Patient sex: M
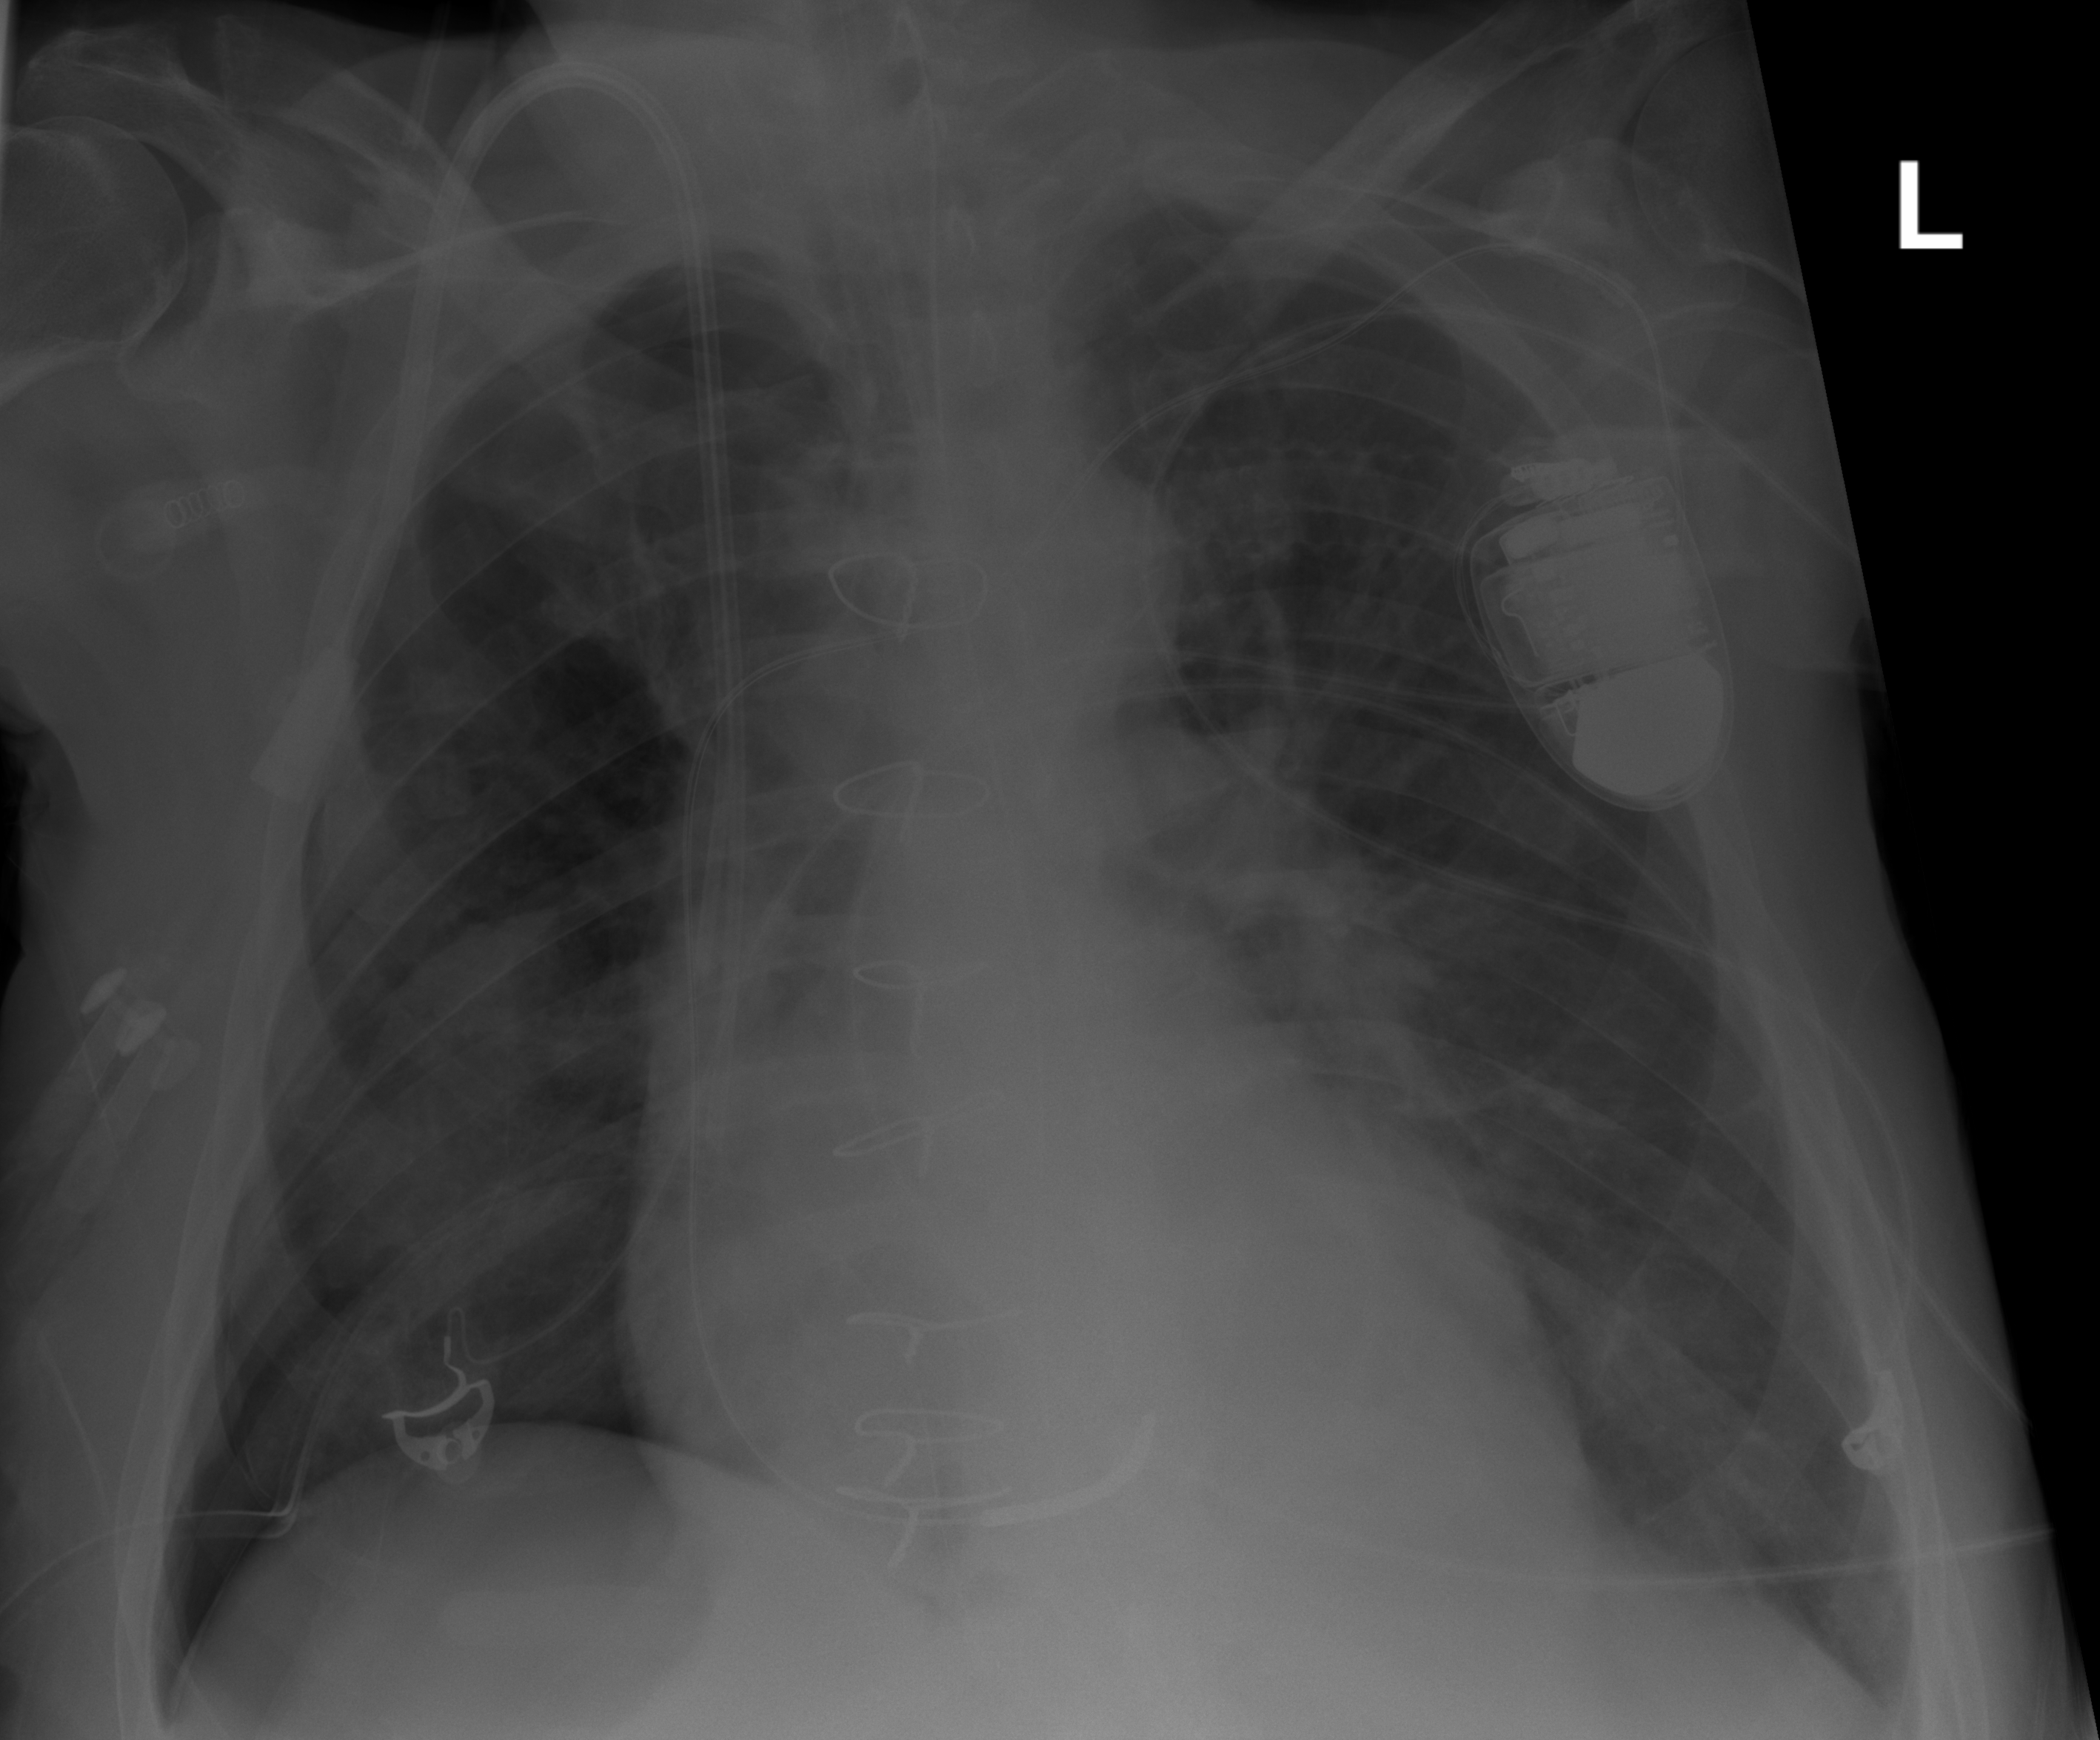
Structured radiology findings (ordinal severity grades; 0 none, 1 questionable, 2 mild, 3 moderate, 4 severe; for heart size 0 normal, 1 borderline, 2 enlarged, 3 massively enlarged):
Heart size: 2
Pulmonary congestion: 2
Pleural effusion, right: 0
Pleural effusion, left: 0
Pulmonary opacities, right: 1
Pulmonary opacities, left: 1
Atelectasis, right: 2
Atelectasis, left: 0